Question: I am currently trying to specifically position multiple divs, inside of another div, which is itself centered in another div.
To get a visual perspective of what I'm trying to do:

I have a parent div with a specific height and width. Inside of that div element should be another div (white border), which is centered. Again, inside of that div should be a number of specifically positioned (green) divs. The green divs should be created and appended by a javascript function.
I now want the centered divs' height and width dynamically change, when I put my green divs inside.
My current code is:
HTML:
'''
<div id="grandparent">
<div id="parent">
<!-- <div class="child"></div> -->
<!-- <div class="child"></div> -->
<!-- <div class="child"></div> -->
<!-- <div class="child"></div> --> (commented because they're not yet in there)
</div>
</div>
'''
CSS:
'''
#grandparent{
height: 130px;
width: 145px;
background-color: #000000;
border: 3px solid #00ffff;
display: table;
}
#parent{
display: table-cell;
vertical-align: middle;
}
.child{
height: 23px;
width: 23px;
float: left;
}
'''
javascript:
'''
for(var i = 0; i < number; i++){
var top = ...
var left = ...
var child = $("<div class='child'></div>");
child.css("top", top);
child.css("left", left);
$("#parent").append(child)
}
'''
So far my content was based on this guide:
<URL>
How can a div's size change according to its content?
Will a div then stay centered, if you change this content?
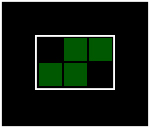
Answer: If I understand you don't need any JS to center the divs inside just use 'inline-block':
'''
#parent{
display: table-cell;
vertical-align: middle;
text-align:center; /*Add this*/
}
.child{
height: 23px;
width: 23px;
/*float: left; Remove this*/
display:inline-block; /*Add this*/
}
'''
Based on your picture you may need an extra div:
'''
<div id="grandparent">
<div id="parent">
<div class="border">
<div class="child"></div>
....
'''
Check the full demo <URL>